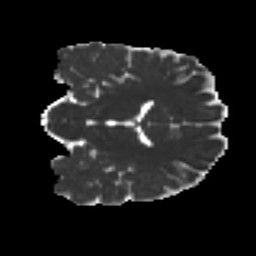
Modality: MD
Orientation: coronal
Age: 26
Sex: male
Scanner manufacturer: ge
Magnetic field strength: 3 T
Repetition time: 7.8 s
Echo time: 0.0609 s